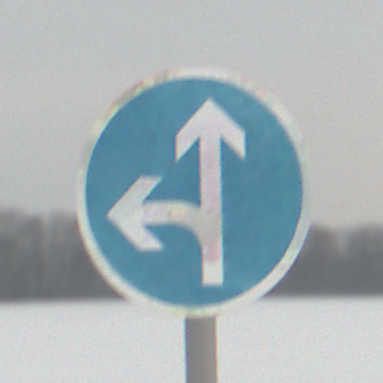
Verkehrszeichen: VorgeschriebeneFahrtrichtungGeradeausOderLinks
Umgebung: Outdoor, Nature
Tageszeit: MorningAfternoon
Wetter: Overcast
Licht: Natural
Jahreszeit: Winter
Kontrast: LowContrast